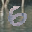
Label: 6